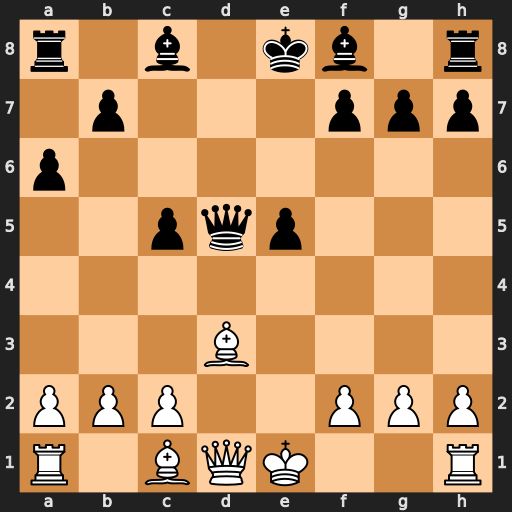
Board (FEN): r1b1kb1r/1p3ppp/p7/2pqp3/8/3B4/PPP2PPP/R1BQK2R
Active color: w
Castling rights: KQkq
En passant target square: -
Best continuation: Bb5+ axb5 Qxd5